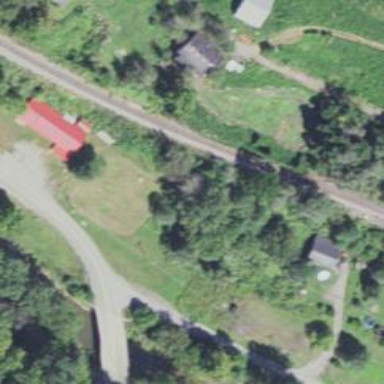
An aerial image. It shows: Abandoned railway.